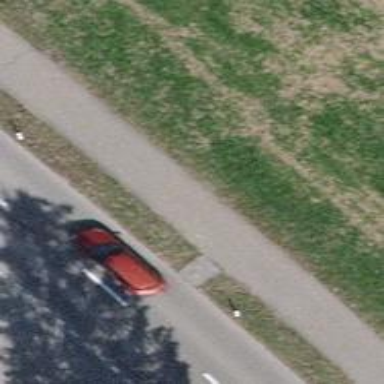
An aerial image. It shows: Cycleway.